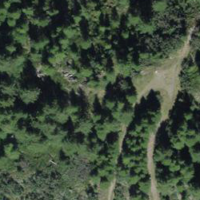
EUNIS habitat code: 31
Species observed at this site:
Euphorbia cyparissias
Rosa pendulina